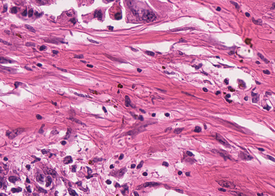
Tumor epithelial tissue: yes
Tumor-associated stroma tissue: yes
Normal tissue: no